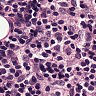
Metastatic tissue present: no